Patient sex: F
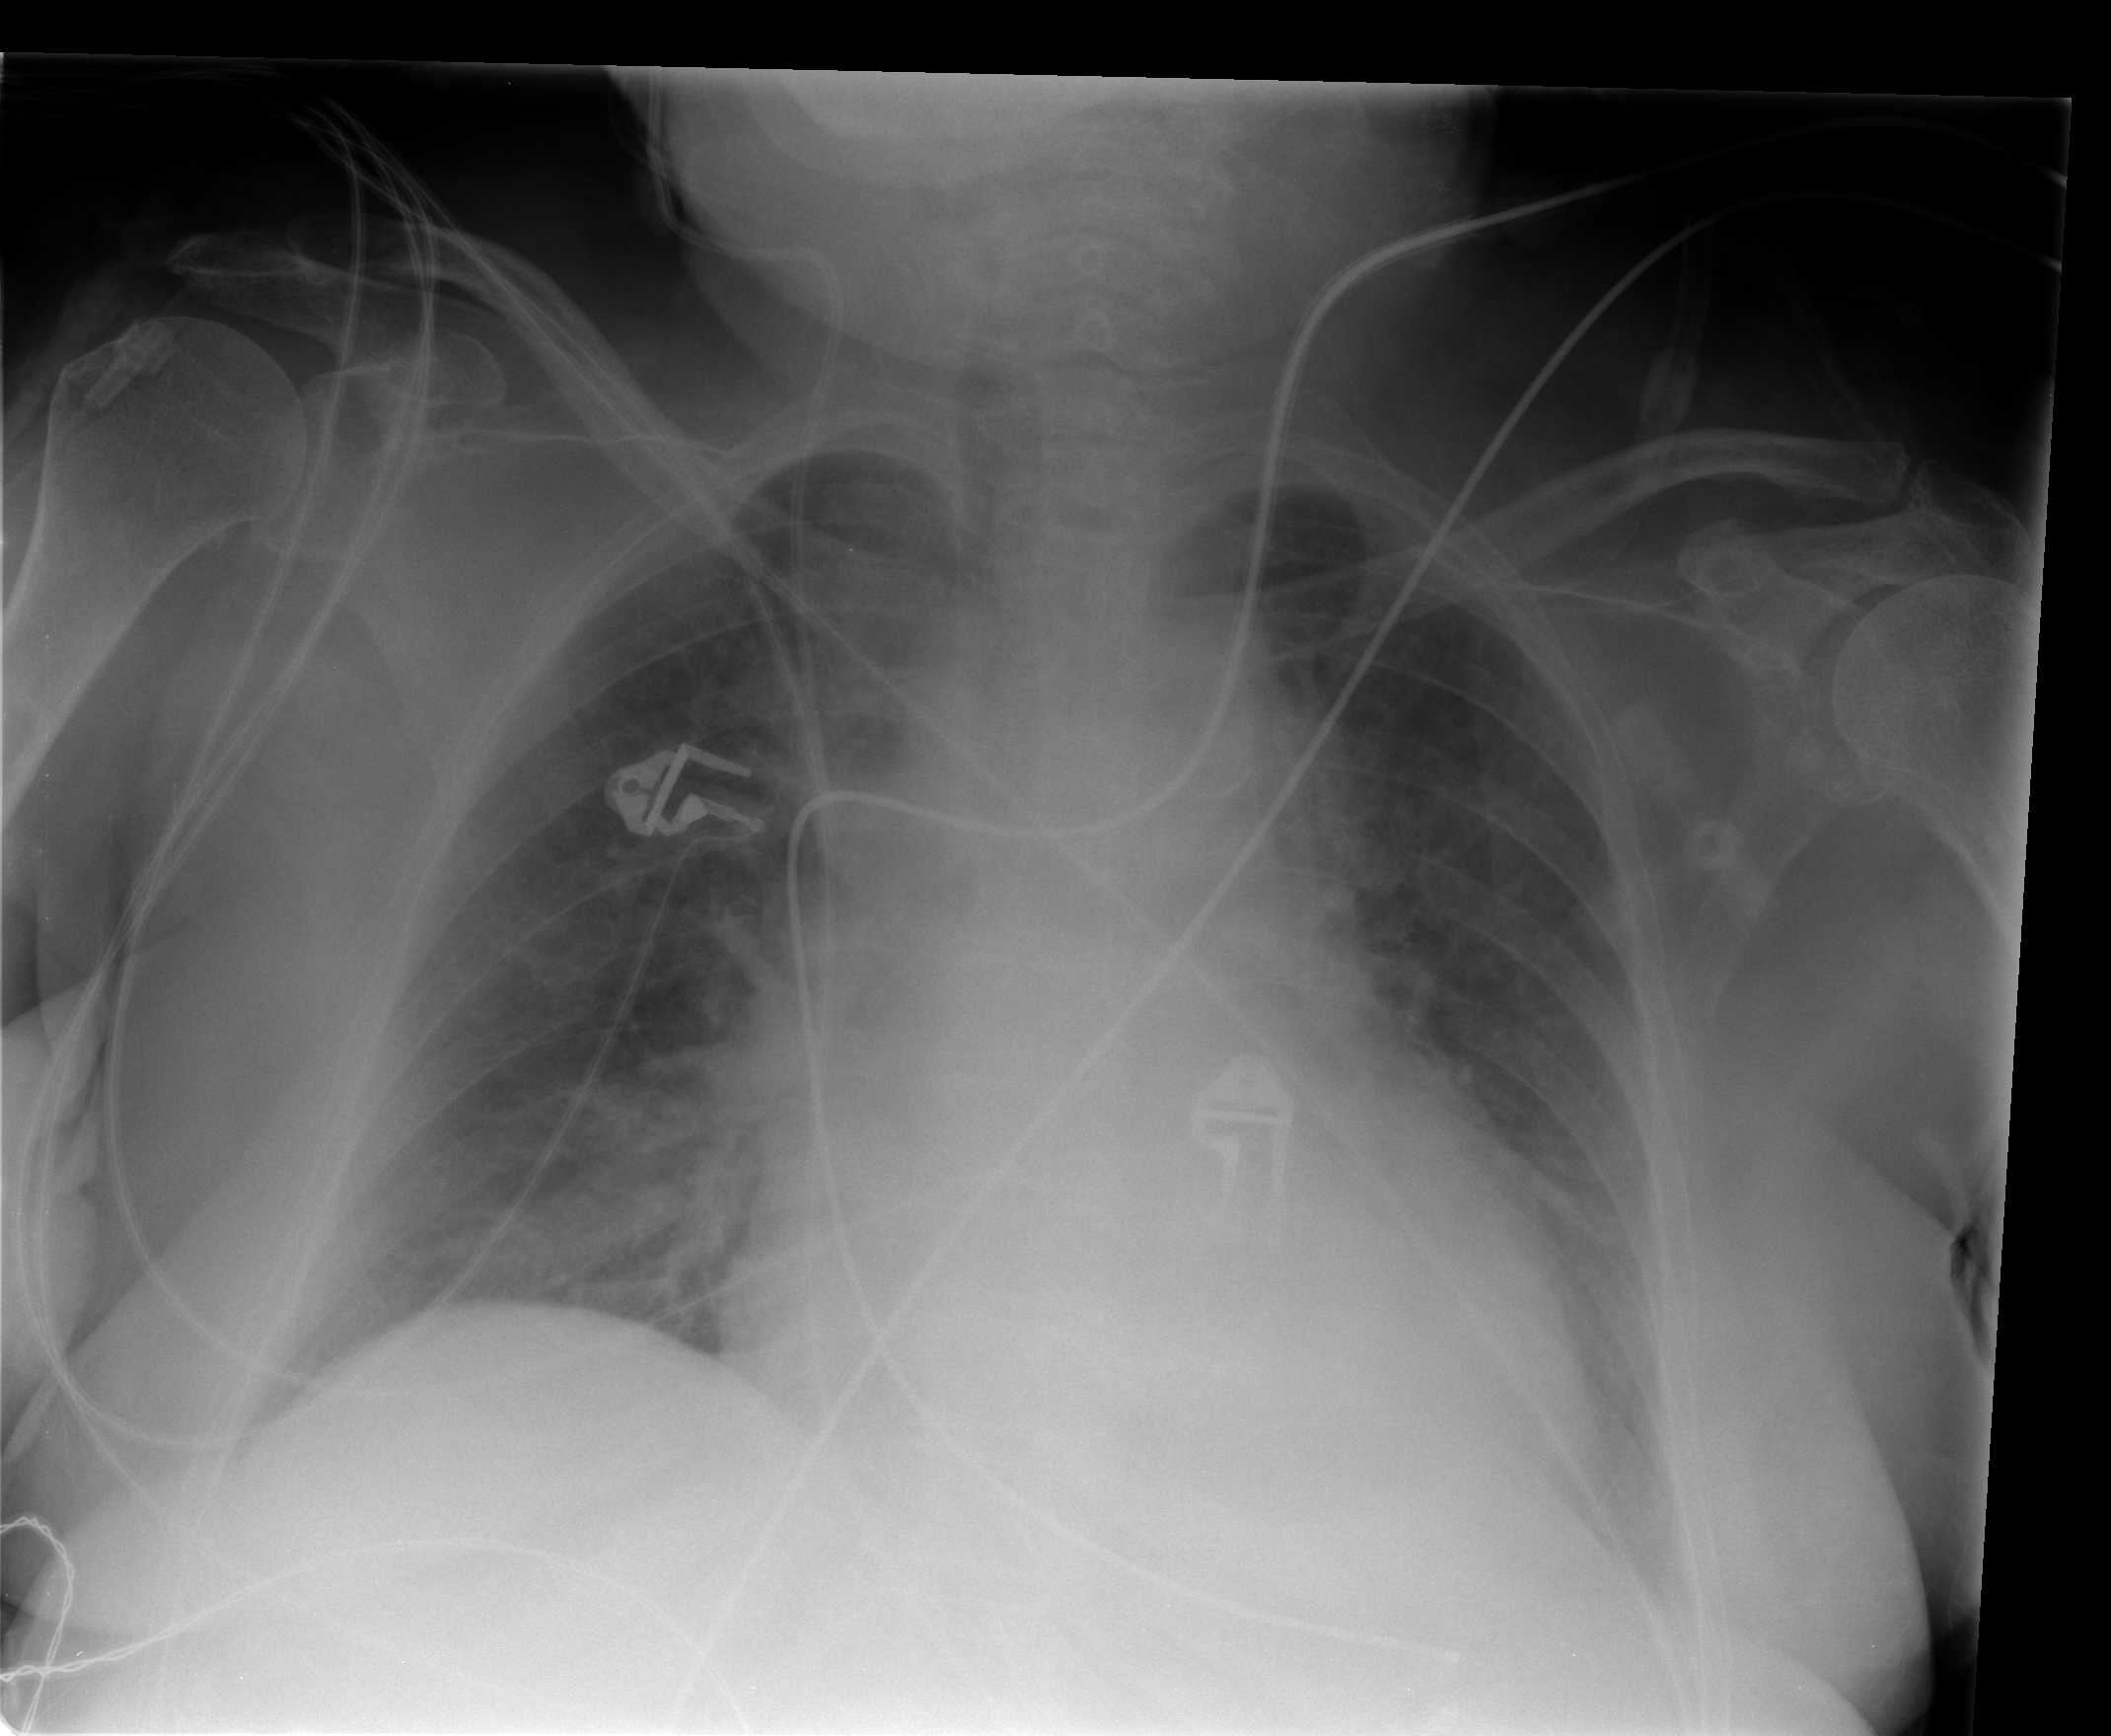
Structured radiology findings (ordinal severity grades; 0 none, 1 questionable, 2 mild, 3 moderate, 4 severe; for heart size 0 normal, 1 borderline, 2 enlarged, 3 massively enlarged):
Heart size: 2
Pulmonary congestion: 2
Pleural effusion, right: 0
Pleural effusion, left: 1
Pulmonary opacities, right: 2
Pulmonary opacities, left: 1
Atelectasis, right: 1
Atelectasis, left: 2